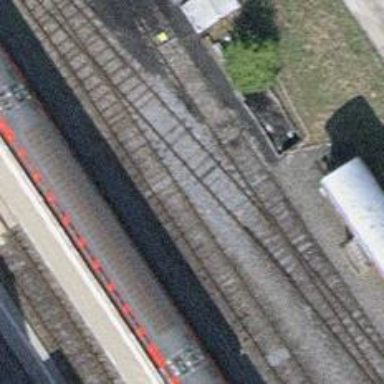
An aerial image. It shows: Railway yard with one track.